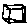
Label: hexagon